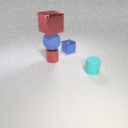
small blue metal cube behind small cyan rubber cylinder